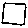
Label: square